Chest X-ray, AP view. Patient: 48 years old, sex M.
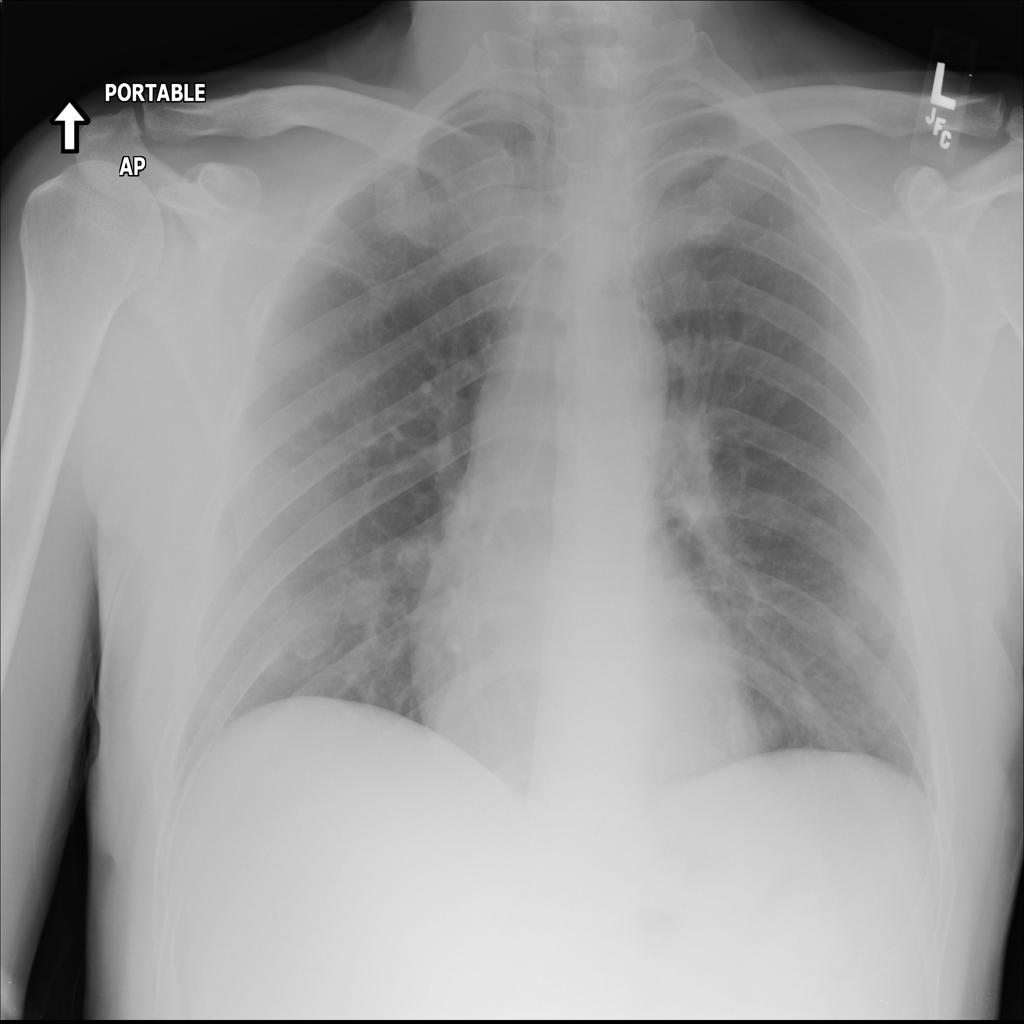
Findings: No Finding